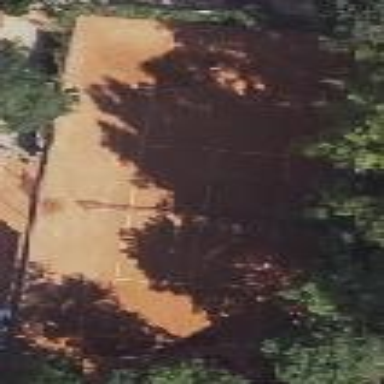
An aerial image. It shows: Clay tennis court on the leisure land pitch.